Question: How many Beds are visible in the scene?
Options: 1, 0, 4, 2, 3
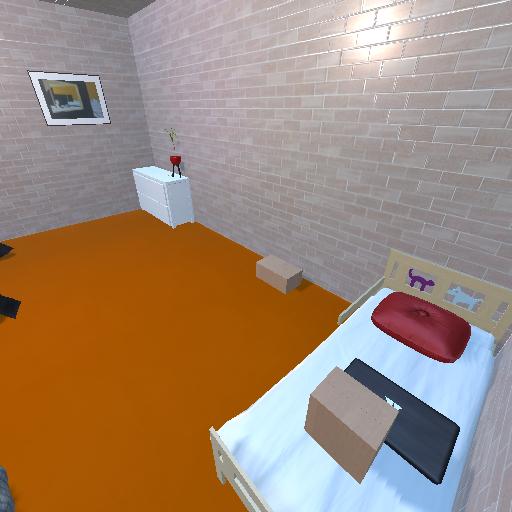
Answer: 1